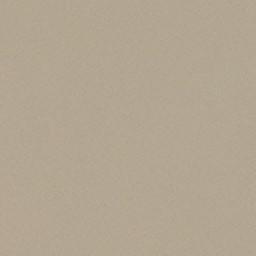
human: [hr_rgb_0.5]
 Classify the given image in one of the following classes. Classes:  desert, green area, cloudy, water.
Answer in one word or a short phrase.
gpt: desert